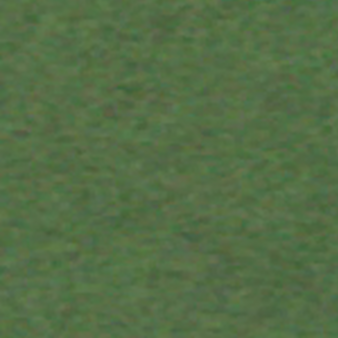
Label: other